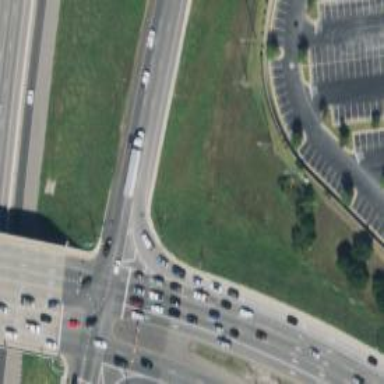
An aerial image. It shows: Primary link highway at Diverging Diamond Interchange (DDI) junction.